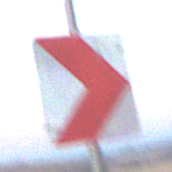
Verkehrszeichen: RichtungstafelnInKurvenKleinLinks
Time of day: SunriseSunset
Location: Outdoor (Nature)
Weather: Clear
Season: Winter
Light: Natural